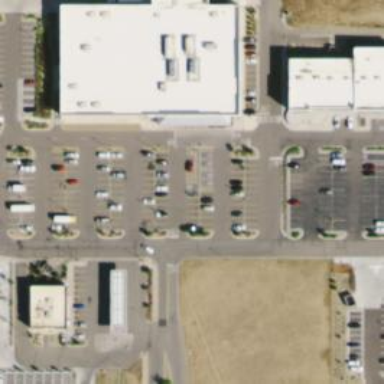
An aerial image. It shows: Parking space.